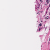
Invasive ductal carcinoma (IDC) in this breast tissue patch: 0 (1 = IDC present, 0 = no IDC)